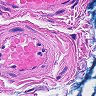
Metastatic tissue present: no